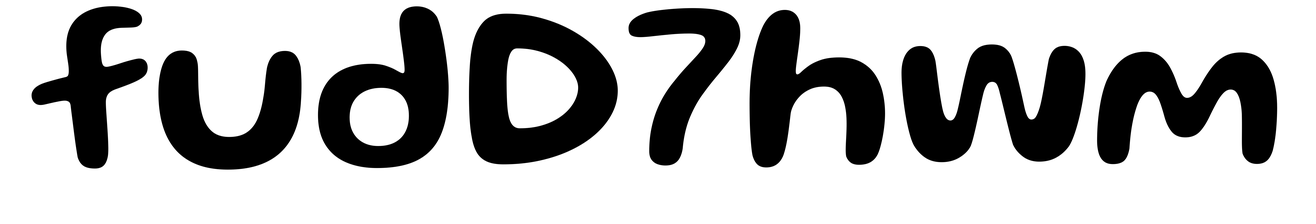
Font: Gluten_Medium